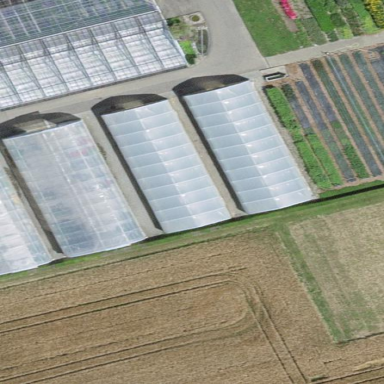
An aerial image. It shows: Greenhouse.